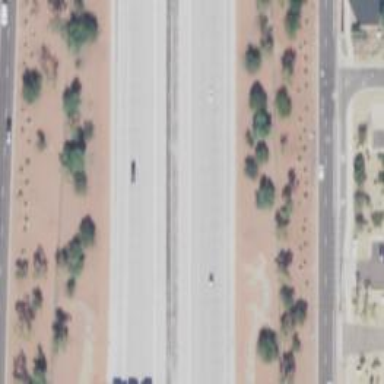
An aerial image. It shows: Asphalt motorway.